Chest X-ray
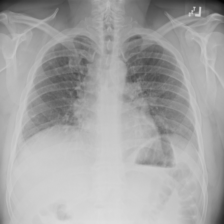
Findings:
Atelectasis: negative
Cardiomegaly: negative
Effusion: negative
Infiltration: positive
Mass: negative
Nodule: negative
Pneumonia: negative
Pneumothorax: negative
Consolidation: negative
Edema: negative
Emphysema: negative
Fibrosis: negative
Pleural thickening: negative
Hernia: negative